Interaction volume radius: 10 \u00c5
Interaction volume height: 15 \u00c5
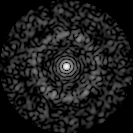
Disorder parameter: 0.801